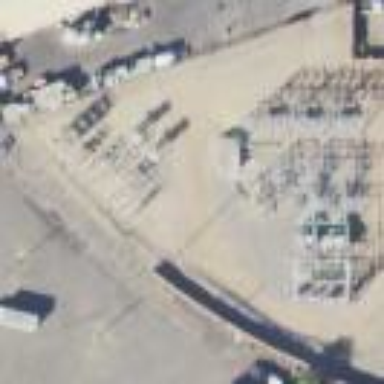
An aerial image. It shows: Power substation.